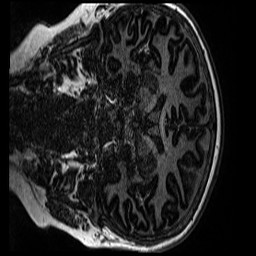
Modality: MP2RAGE
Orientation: coronal
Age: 11
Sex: male
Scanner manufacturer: siemens
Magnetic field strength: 3 T
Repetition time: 4 s
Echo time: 0.00299 s